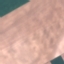
Land use / land cover class: AnnualCrop